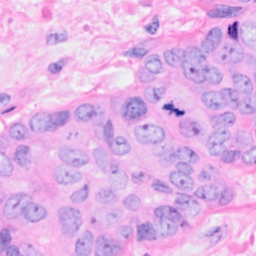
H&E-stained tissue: Breast